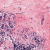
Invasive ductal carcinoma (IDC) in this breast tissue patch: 0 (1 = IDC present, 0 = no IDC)